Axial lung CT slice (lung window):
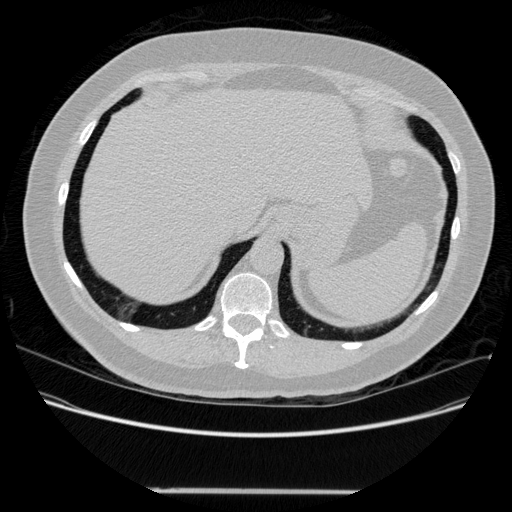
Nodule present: no